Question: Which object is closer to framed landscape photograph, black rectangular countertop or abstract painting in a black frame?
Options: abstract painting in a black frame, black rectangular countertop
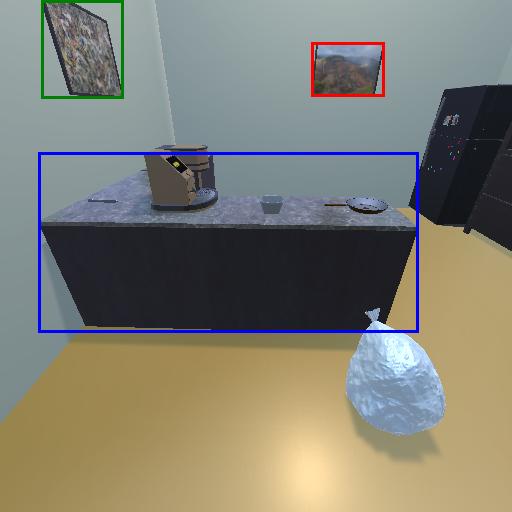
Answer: abstract painting in a black frame